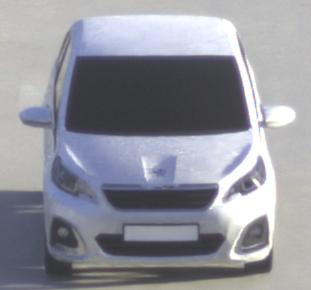
Make: Peugeot
Model: 108 1.0 VTi 68
Detailed model: 108
Model produced from: 2015/03
Model produced until: 2016/10
Doors: 3
Color: white
Road condition: dry road
Daytime: morning or afternoon
Contrast: medium contrast